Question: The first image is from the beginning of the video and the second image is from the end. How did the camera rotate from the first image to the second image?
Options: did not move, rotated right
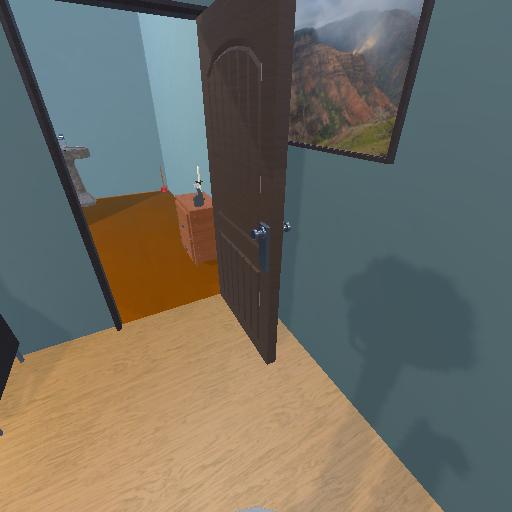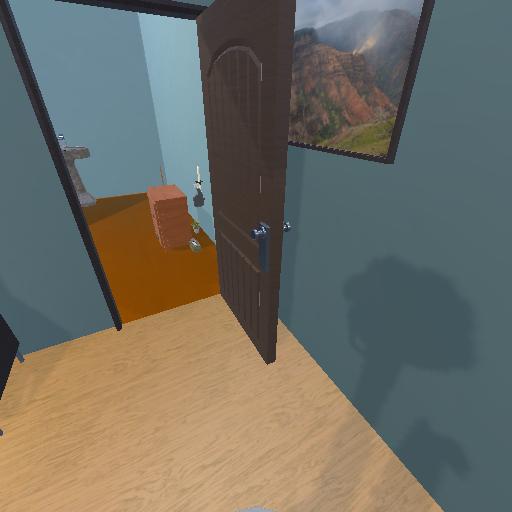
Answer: did not move